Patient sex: M
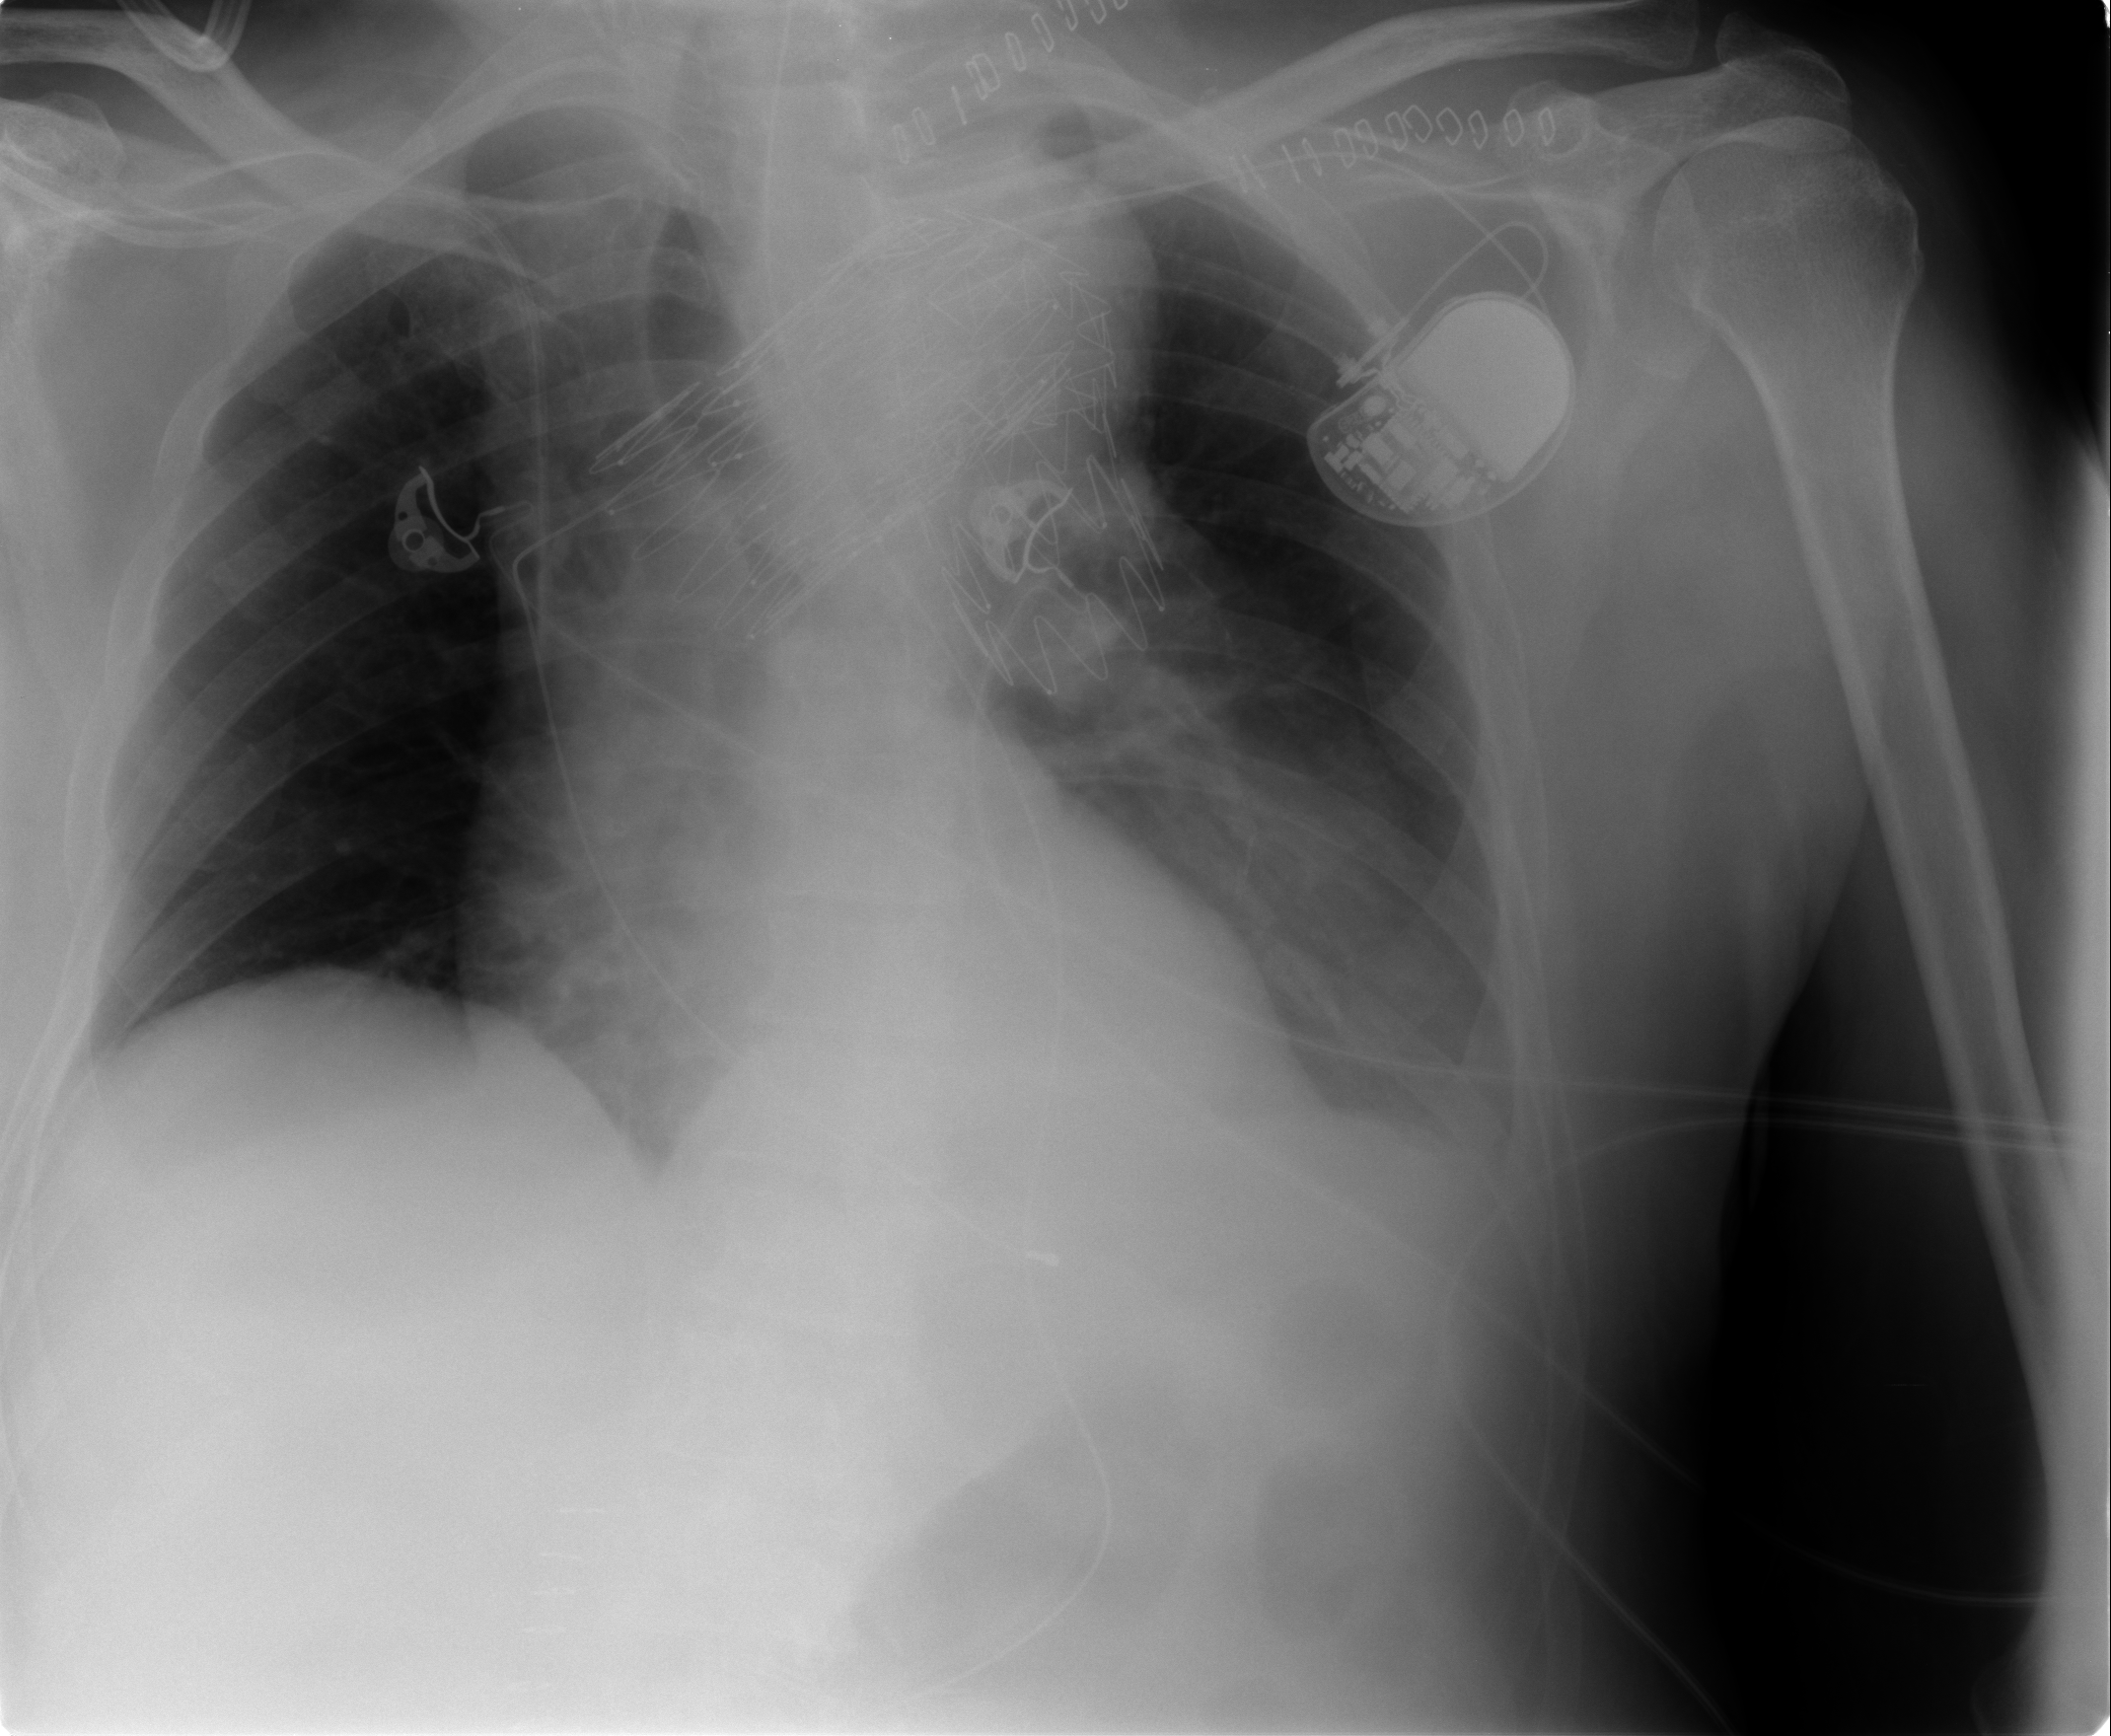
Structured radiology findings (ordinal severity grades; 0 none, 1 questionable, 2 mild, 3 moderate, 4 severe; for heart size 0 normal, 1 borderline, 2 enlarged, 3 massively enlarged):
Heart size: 0
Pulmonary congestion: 0
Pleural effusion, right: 0
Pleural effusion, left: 2
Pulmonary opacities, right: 0
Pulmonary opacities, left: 0
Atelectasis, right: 2
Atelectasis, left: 2